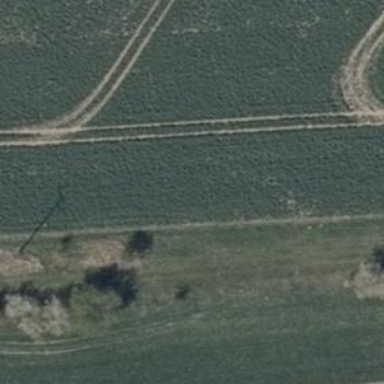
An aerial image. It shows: Minor power line.